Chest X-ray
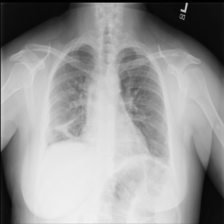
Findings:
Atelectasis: negative
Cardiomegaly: negative
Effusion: negative
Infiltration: positive
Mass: negative
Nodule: negative
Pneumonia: negative
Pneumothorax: positive
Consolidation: negative
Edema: negative
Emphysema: negative
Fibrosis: negative
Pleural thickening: negative
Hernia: negative